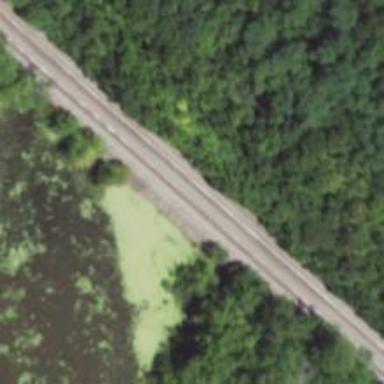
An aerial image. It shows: Railway track.